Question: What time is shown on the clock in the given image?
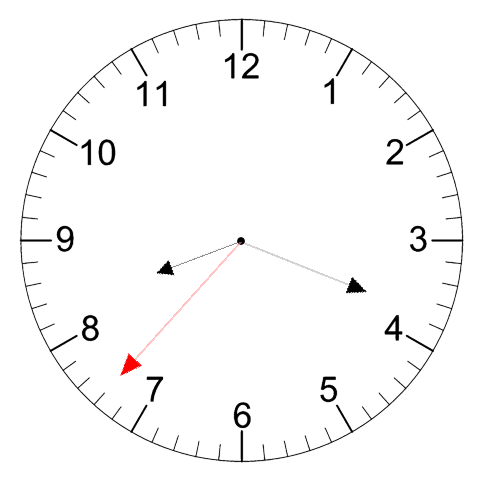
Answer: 08:18:37